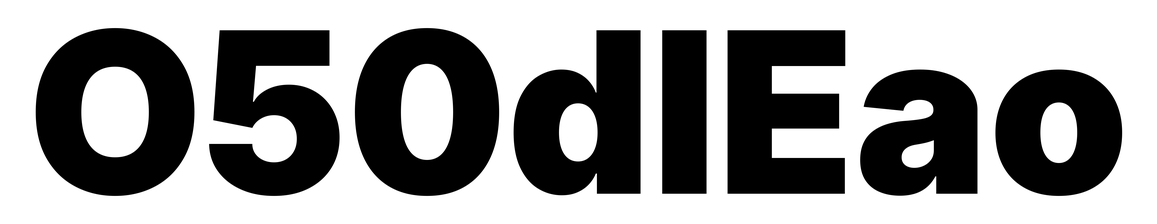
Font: Inter_Black